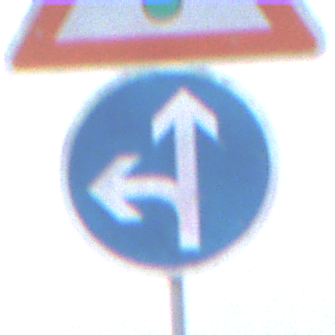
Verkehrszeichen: VorgeschriebeneFahrtrichtungGeradeausOderLinks
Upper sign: Lichtzeichenanlage
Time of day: SunriseSunset
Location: Outdoor (Nature)
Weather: Overcast
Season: NotSpecified
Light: Natural